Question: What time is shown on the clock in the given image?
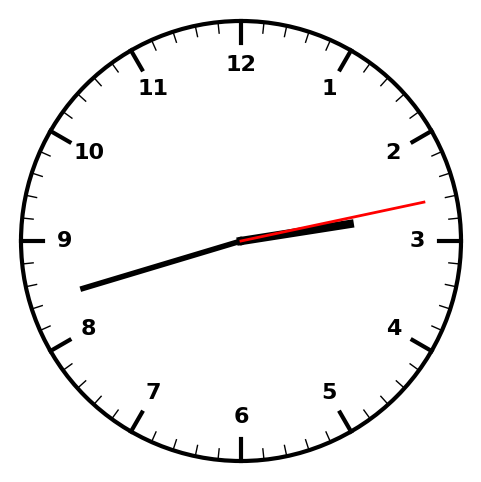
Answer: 02:42:13